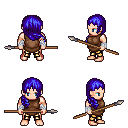
a pixel art fantasy rpg character, male body template, human, light skin, brown tunic, gold greaves, blue right-swept hairstyle, white cloth bandages, spear, four views (front, back, left, right), 2x2 character sprite sheet, small pixel art, hard edges, no anti-aliasing